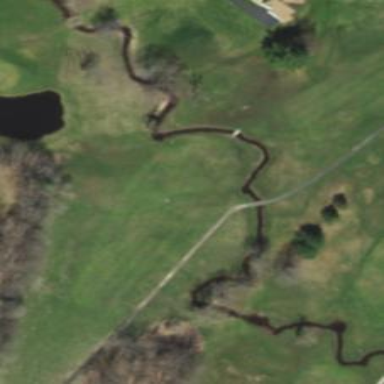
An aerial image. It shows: Area of rough grass used for golf.